Question: I'm trying to create a gallery style layout for a portfolio of projects. This is all done with Bootstrap 3.
On desktop screen-sizes (md and lg in Bootstrap terms) I use 4 columns. On tablet screen-sizes (sm) I'm using two columns and on mobile screen-sizes I'm using 1 column.
Every project in the gallery has a title, a short excerpt and an image thumbnail. For each project I place all of this stuff inside of a widget area.
The main problem is with the thumbnail image. The designer had the idea to place the thumbnail for each project inside of an iMac monitor image. To make that a bit more complex the black border of the iMac monitor is sticking out of the widget area.
Because a picture says more than just words here's a small example:

I'm having trouble positioning the actual thumbnail picture within the iMac image so it stays inside of the gray area of the iMac image even when I resize the screen and when we reach breakpoints of the Bootstrap grid.
I've made an isolated fiddle of what I've been trying so far: <URL>
The html for each project element in the gallery looks like this:
'''
<div class="col-sm-6 col-md-3 project-widget-container">
<div class="project-widget-wrap" style="border: 1px solid green">
<div class="project-widget">
<div class="project-title">
<h4>Project 2</h4>
</div>
<div class="project-excerpt">
Lorem ipsum dolor sit amet, consectetur adipiscing elit.
</div>
<!--<div class="project-thumbnail-placeholder"></div>-->
</div>
<div class="project-image-container">
<img class="imac img-responsive" src="http://s29.postimg.org/b5kegwt53/small_mac.png">
<img class="featured-image img-responsive" src="http://s29.postimg.org/ryb2fc5tz/test_2.jpg">
</div>
</div>
</div>
'''
I made a class .project-widget-wrap to get the imac sticking out effect. This is just a wrapper with the padding for the black border of the iMac image:
'''
.project-widget-wrap {
width: 100%;
padding: 0 10px;
margin-bottom: 10px;
position: relative;
}
'''
Within that element I have the .project-widget class div to get the white widget background and to contain the other elements.
I gave the .project-widget a bottom padding to create the space for the iMac image and the other image on top of the iMac:
'''
.project-widget {
background-color: white;
padding-top: 30px;
padding-bottom: 177px;
border: 1px solid #eee;
box-shadow: -5px -5px 5px -5px #eee, 5px -5px 5px -5px #eee;
}
'''
Using media queries I change the padding as required.
I also positioned the wrapper .project-widget-wrap relative so I can position the images container at the bottom of the widget, using position: absolute on the project-image-container div:
'''
.project-widget-wrap {
width: 100%;
padding: 0 10px;
margin-bottom: 10px;
position: relative;
}
.project-image-container {
position: absolute;
bottom: 0;
width: 100%;
height: 177px;
}
.project-image-container img {
position: absolute;
bottom: 0;
}
'''
Any idea how I can style this so the featured image stays inside of the iMac screen image and have it scale to different screen sizes?
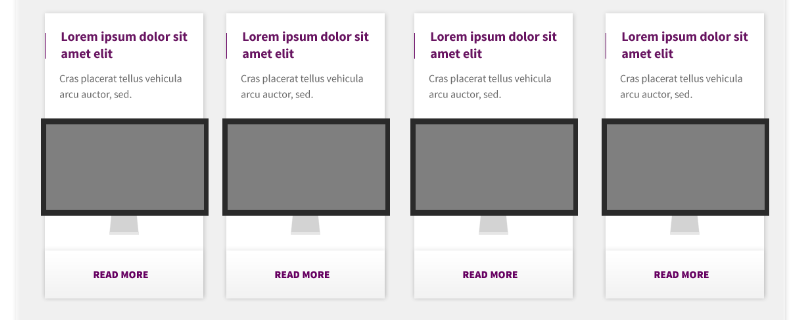
Answer: I changed a lot of the CSS. You do need a .container around a row or the padding will be off. The thing to do is to find the ratio. I don't know if the images are squares or what, but that's what you had. Otherwise, I suggest that you just make composites. Or just use simple lines around it (draw the "monitor" with borders and shapes), it will look better, less bulky.
# DEMO: http://jsbin.com/lodej/1/
<URL>
<URL>
:
'''
<div class="container">
<div class="row">
<div class="col-sm-6 col-md-3 project-widget-container">
<section>
<div class="project-title">
<h4>Project 1</h4>
</div>
<div class="project-excerpt">
Lorem <a href="#">Test</a> dolor sit amet, consectetur adipiscing elit.
</div>
<div class="project-image-container">
<div class="thumb"><img class="img-responsive" src="http://bombdiggitydesign.com/jsbin/xffdfd.png"></div>
<img class="imac img-responsive" src="http://s29.postimg.org/b5kegwt53/small_mac.png">
</div>
</section>
</div>
<!-- col -->
<div class="col-sm-6 col-md-3 project-widget-container">
<section>
<div class="project-title">
<h4>Project 1</h4>
</div>
<div class="project-excerpt">
Lorem <a href="#">Test</a> dolor sit amet, consectetur adipiscing elit.
</div>
<div class="project-image-container">
<div class="thumb"><img class="img-responsive" src="http://bombdiggitydesign.com/jsbin/xffdfd.png"></div>
<img class="imac img-responsive" src="http://s29.postimg.org/b5kegwt53/small_mac.png">
</div>
</section>
</div>
<!-- col -->
<div class="clearfix visible-sm"></div>
<div class="col-sm-6 col-md-3 project-widget-container">
<section>
<div class="project-title">
<h4>Project 1</h4>
</div>
<div class="project-excerpt">
Lorem <a href="#">Test</a> dolor sit amet, consectetur adipiscing elit.
</div>
<div class="project-image-container">
<div class="thumb"><img class="img-responsive" src="http://bombdiggitydesign.com/jsbin/xffdfd.png"></div>
<img class="imac img-responsive" src="http://s29.postimg.org/b5kegwt53/small_mac.png">
</div>
</section>
</div>
<!-- col -->
<div class="col-sm-6 col-md-3 project-widget-container">
<section>
<div class="project-title">
<h4>Project 1</h4>
</div>
<div class="project-excerpt">
Lorem <a href="#">Test</a> dolor sit amet, consectetur adipiscing elit.
</div>
<div class="project-image-container">
<div class="thumb"><img class="img-responsive" src="http://bombdiggitydesign.com/jsbin/xffdfd.png"></div>
<img class="imac img-responsive" src="http://s29.postimg.org/b5kegwt53/small_mac.png">
</div>
</section>
</div>
<!-- col -->
<div class="clearfix visible-sm"></div>
</div>
<!-- row -->
'''
'''
.project-widget-container {
position: relative;
margin-bottom: 30px;
}
.project-widget-container section {
position: relative;
padding-top: 20px;
margin-left: 10px;
}
.project-widget-container section:before {
content: "";
position: absolute;
top: 0;
left: 0;
right: 20px;
bottom: 0;
border: 1px solid #eee;
z-index: -1;
}
.project-widget-container section:after {
content: "";
position: absolute;
top: 0;
left: 0;
right: 20px;
bottom: 0;
box-shadow: -5px -5px 5px -5px #eee, 5px -5px 5px -5px #eee;
z-index: -1;
}
.project-title {
border-left: 2px solid #660061;
padding-left: 20px;
}
.project-title h4 {
color: #660061;
font-weight: bold;
font-size: 1.4em;
line-height: 50px;
}
.project-excerpt {
color: #666;
font-size: 1.1em;
padding: 20px 20px 0 20px;
line-height: 1.2em;
height: 60px;
}
img.imac {
width: 100%;
position: absolute;
left: 0;
bottom: 0;
right: 0;
}
.project-image-container {
position: relative;
left: -10px;
padding-top: 85%;
}
.thumb img {
width: 50%;
position: absolute;
bottom: 0;
left: 50%;
margin-left: -25%;
}
.thumb {
position: absolute;
z-index: 1;
bottom: 18%;
left: 0;
right: 0;
}
'''